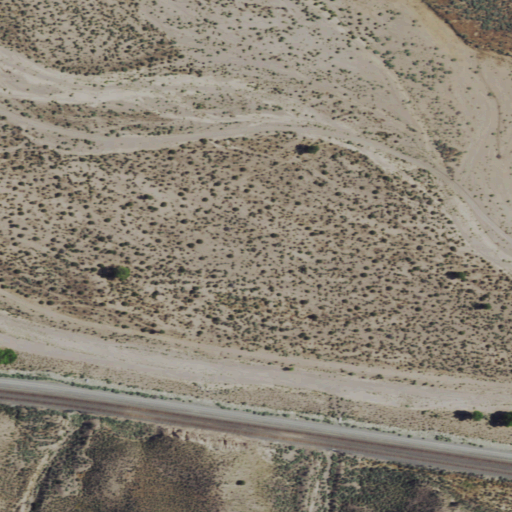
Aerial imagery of plain(s) in Nevada named Dutch Flat containing only shrub